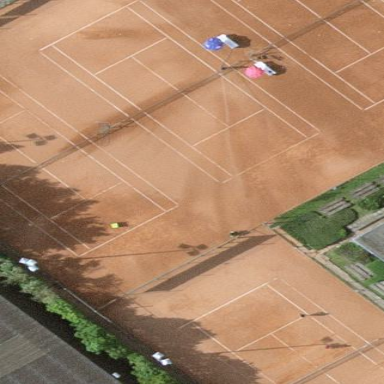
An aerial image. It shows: Sports centre featuring tennis facilities.